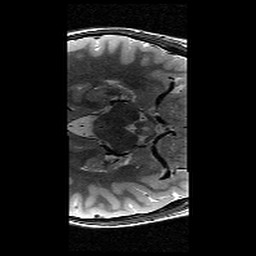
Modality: T2w
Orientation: axial
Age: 13
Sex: female
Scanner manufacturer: siemens
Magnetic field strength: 3 T
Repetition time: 9.23 s
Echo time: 0.067 s